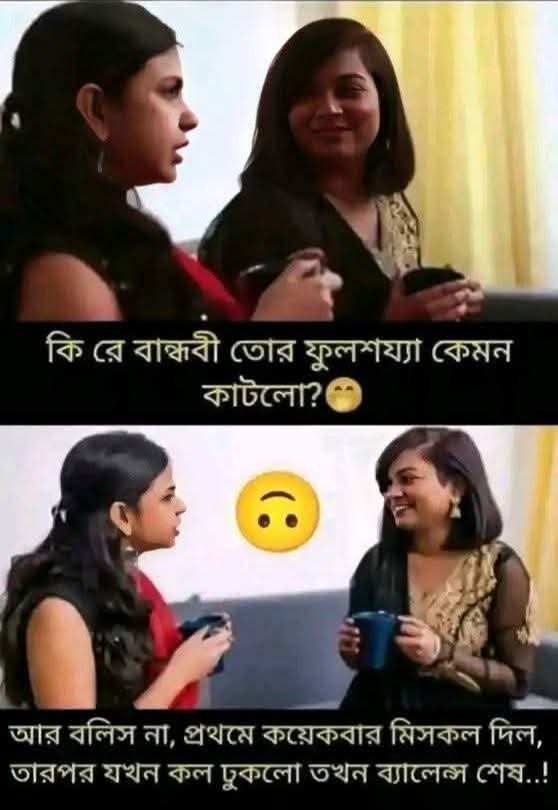
Text: কি রে বান্ধবী তোর ফুলশয্যা কেমন কাটলো? আর বলিস না, প্রথমে কয়েকবার মিসকল দিল, তারপর যখন কল ঢুকলো তখন ব্যালেন্স শেষ..!
Label: Non Hate